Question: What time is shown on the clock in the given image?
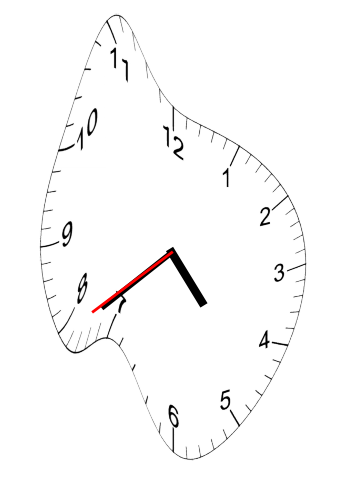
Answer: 04:38:39